Aerial crown-view tile of a tropical tree (Barro Colorado Island, Panama), acquired 20250317:
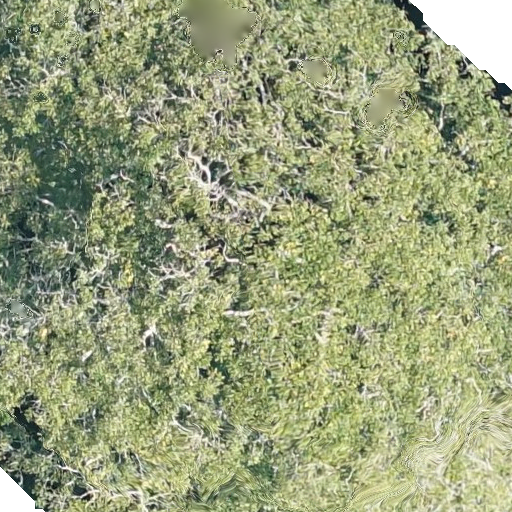
Species: Dipteryx oleifera
GBIF accepted scientific name: Dipteryx oleifera
Crown area: 567.106 m²